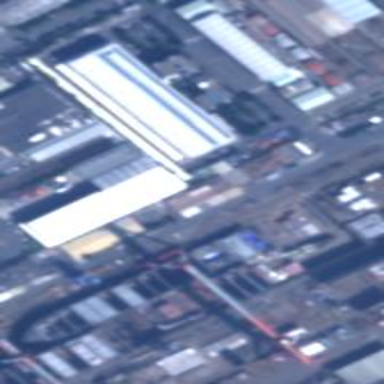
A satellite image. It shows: Industrial area with wall barrier.